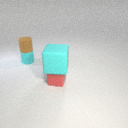
large cyan rubber cube above small red rubber cube